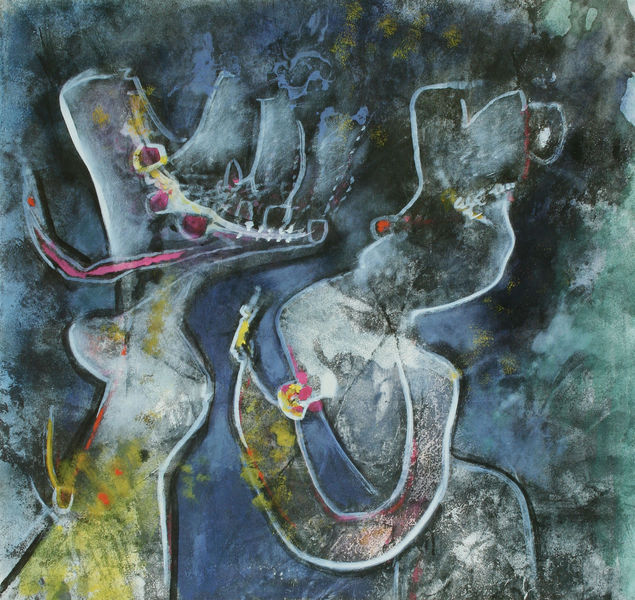
Titel: Sans titre
Künstler: Roberto Matta
Standort: Paris
Institution: Privatsammlung
Schlagwörter: blau, dunkel, gemälde, mann, wasser, weiß, wolken, frauen, gelb, grün, menschen, brust, damen, frau, grau, hell, hut, hüte, kleider, mund, nacht, nase, pastell, schwarz, hund, rot, gespräch, malerei, meschen, muster, ornament, tanz, arm, arme, vögel, figur, paar, person, rosa, deutschland, seitlich, wellen, unterhaltung, abstrakt, fläche, flächen, modern, farbe, formen, nebel, linien, figuren, spur, striche, abstraktion, straßen, punkte, pink, spaziergang, linie, form, leinwand, stiefel, schuh, zähne, expressiv, aggressiv, maul, zunge, klee, kandinsky, chagall, zahn, roas, ähnlich, eulen, dialog, outlines, um 1950, amstrakt, gelb rot, müner, um 1960